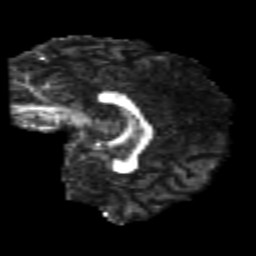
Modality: FA
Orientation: sagittal
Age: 25
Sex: male
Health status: healthy
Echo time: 0.074 s